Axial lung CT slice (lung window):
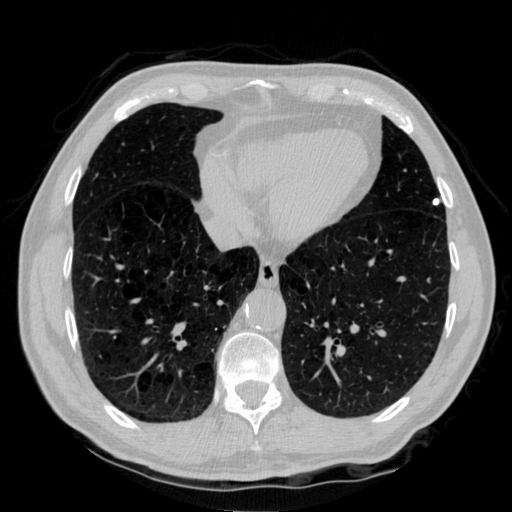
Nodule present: yes
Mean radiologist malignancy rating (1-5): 1